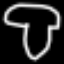
Label: mushroom